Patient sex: M
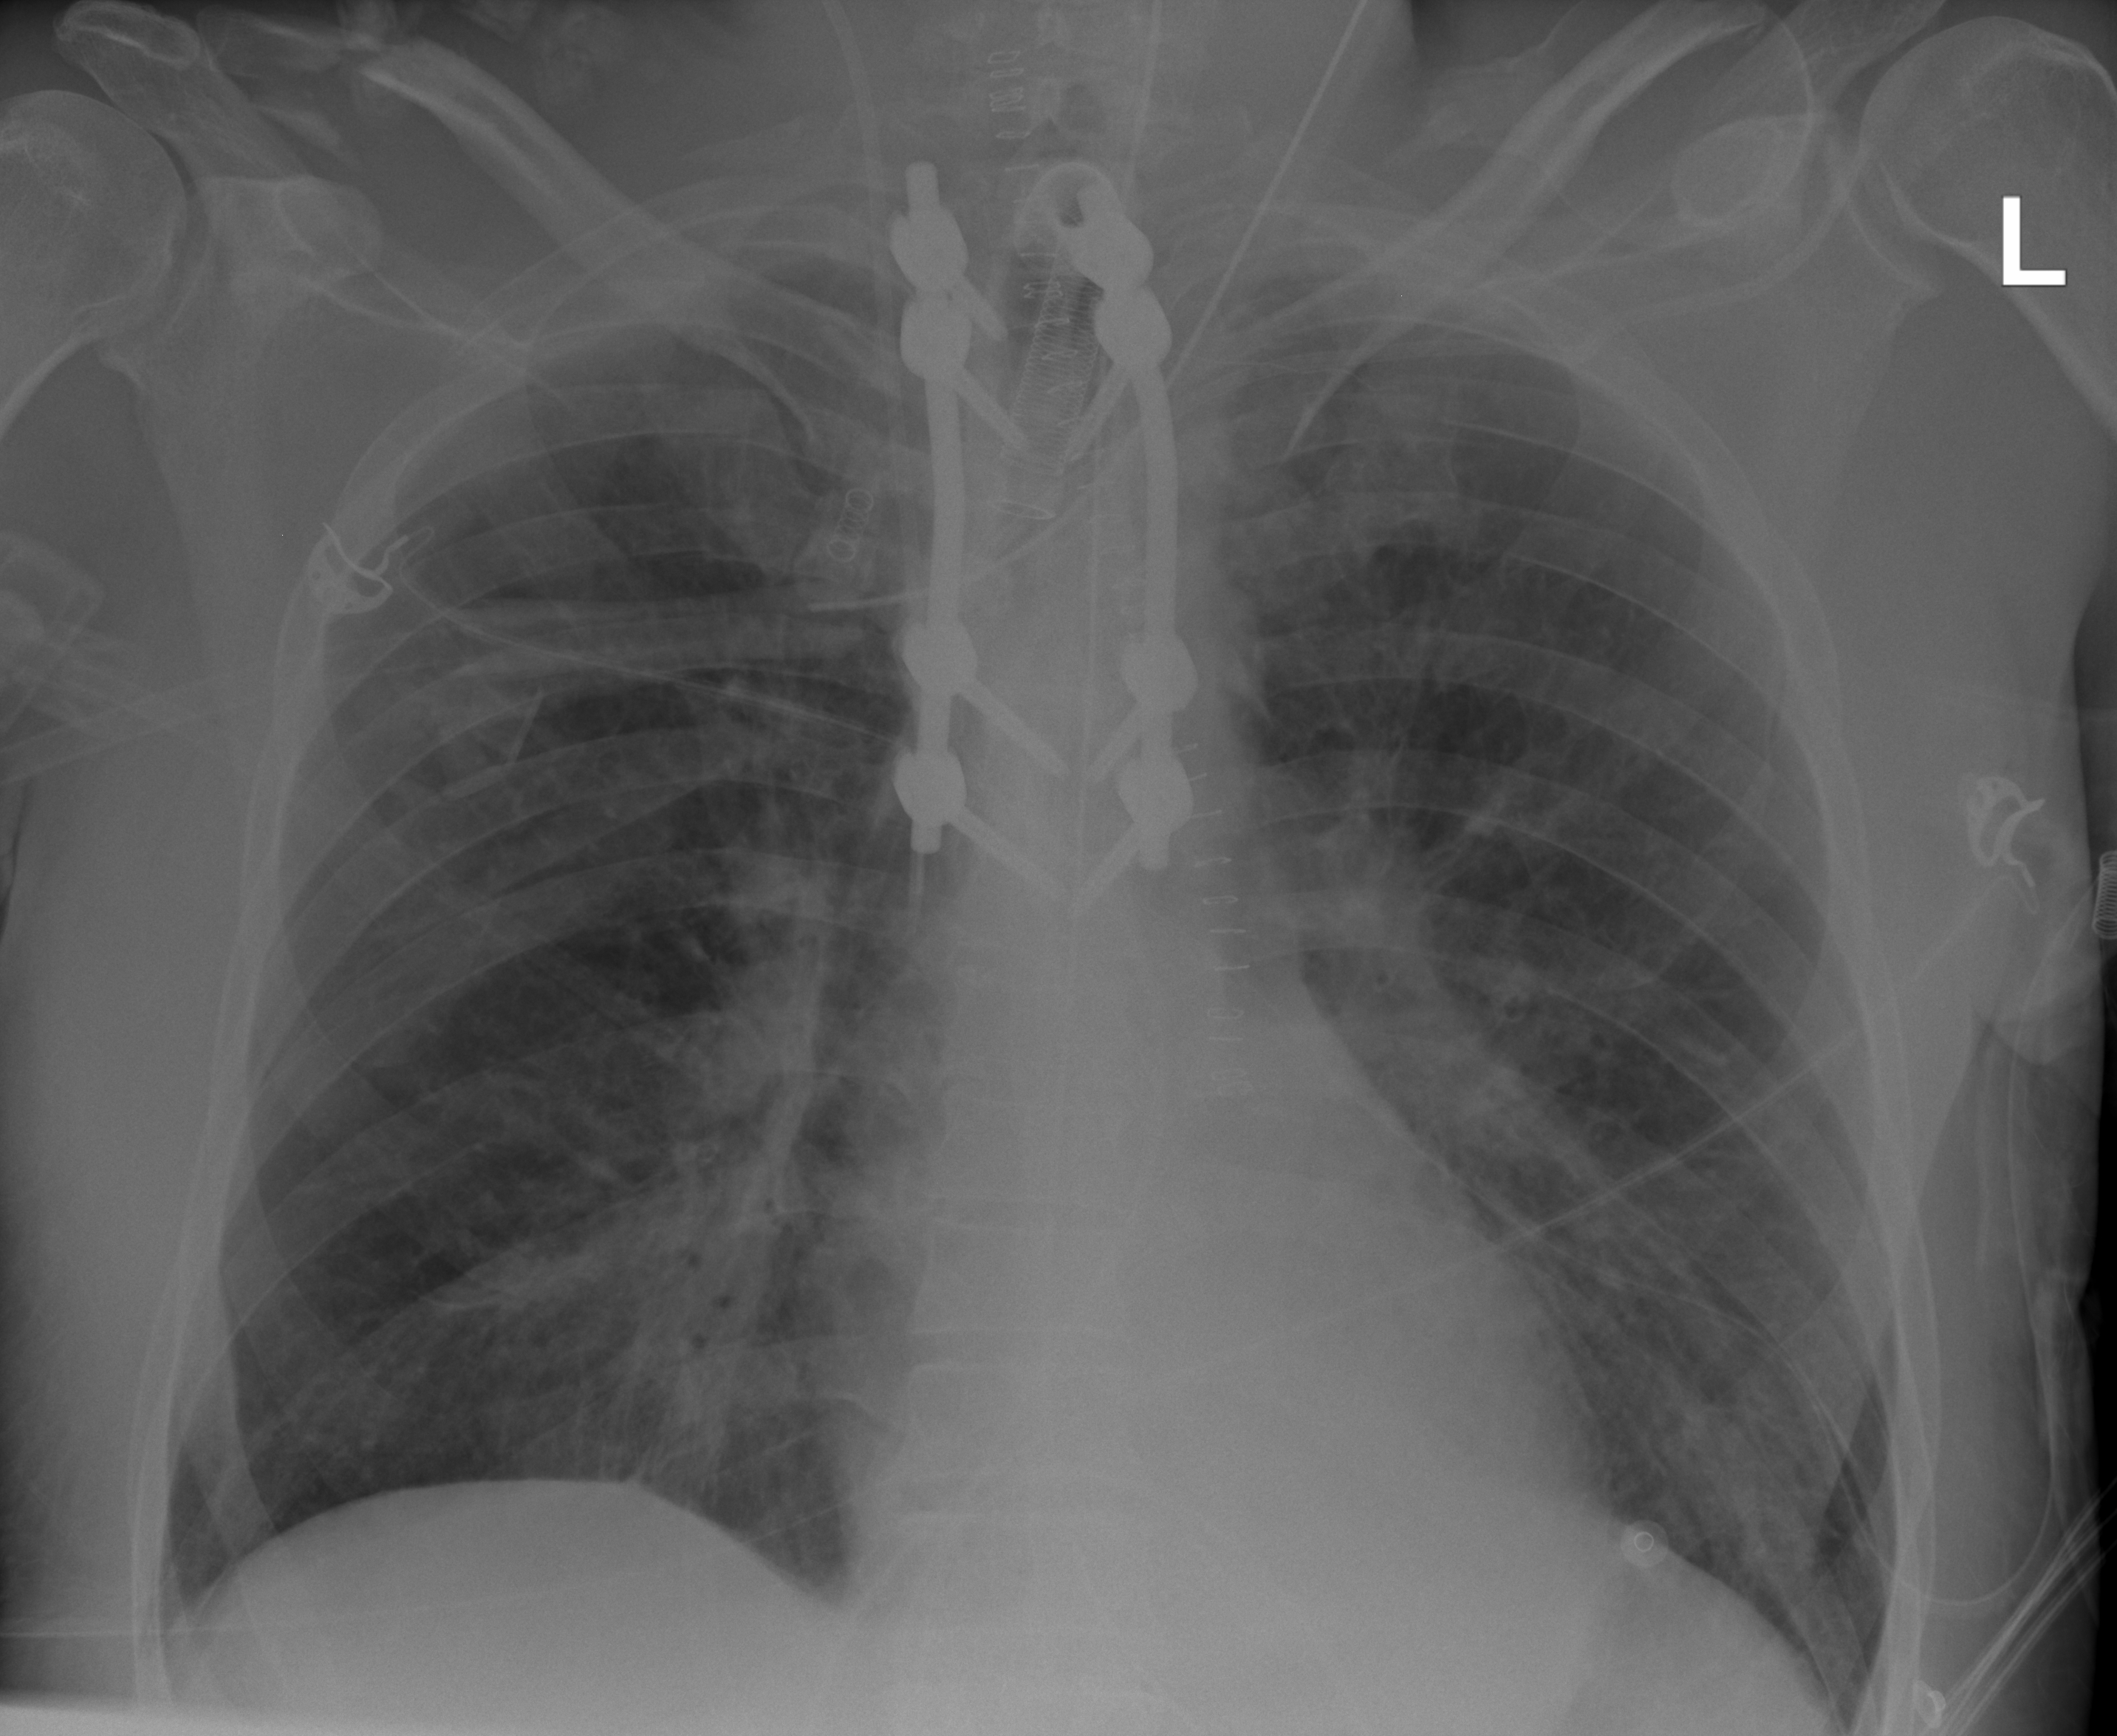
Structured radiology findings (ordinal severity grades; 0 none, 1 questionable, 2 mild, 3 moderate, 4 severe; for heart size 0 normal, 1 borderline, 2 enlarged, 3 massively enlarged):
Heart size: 0
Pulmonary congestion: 0
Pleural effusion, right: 0
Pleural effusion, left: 0
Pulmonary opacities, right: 2
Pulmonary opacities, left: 2
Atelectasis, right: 2
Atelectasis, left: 2